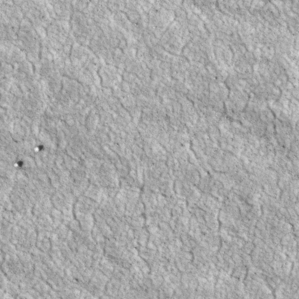
Label: non_frost